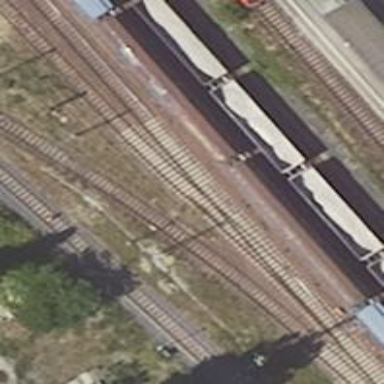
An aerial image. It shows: Railway yard.